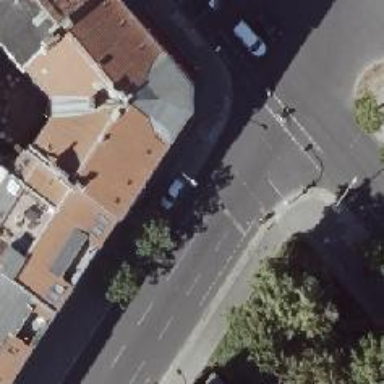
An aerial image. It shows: Road with traffic signals.